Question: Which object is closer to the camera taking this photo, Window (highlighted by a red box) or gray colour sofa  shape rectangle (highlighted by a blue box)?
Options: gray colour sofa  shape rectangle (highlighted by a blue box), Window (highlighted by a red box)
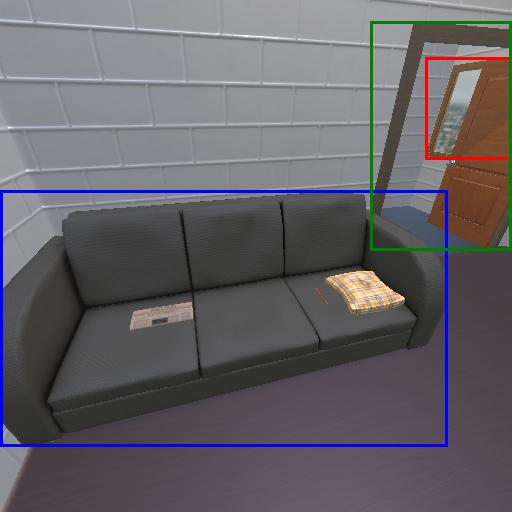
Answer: gray colour sofa  shape rectangle (highlighted by a blue box)